Question: I'm trying to run the hot dev server on our site with webpack; the site uses ReactJS, which has this code in it:
'''
if ("production" !== process.env.NODE_ENV) // etc
'''
When not running hot-swap it's fine, but with the hot-swap, it gets run, resulting in the error:
'''
TypeError: process.env is undefined
'''
The code looks like this:

The project is modelled after <URL> which work; so the question is; what error have I made in the config file and/or how do I go about looking for the error when the 'production' compilation works just fine?
I've posted the <URL>.
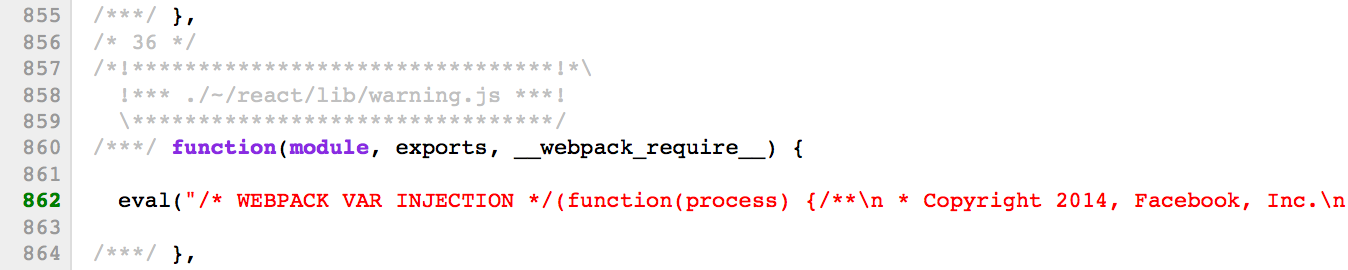
Answer: In your webpack config, there are two options that can affect 'process.env':
- <URL>
Looking at your code, it looks like 'process.env' might be undefined when both 'options.prerender' and 'options.minimize' are 'false'.
You could fix this by always using an environment that defines 'process.env' (ex: 'node'), or by using 'DefinePlugin' to assign a default value to the variable yourself.